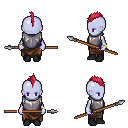
a pixel art fantasy rpg character, female body template, dark elf, purple skin, steel chest armor, robe skirt, ruby red mohawk hairstyle, bracelets, black shoes, spear, four views (front, back, left, right), 2x2 character sprite sheet, small pixel art, hard edges, no anti-aliasing